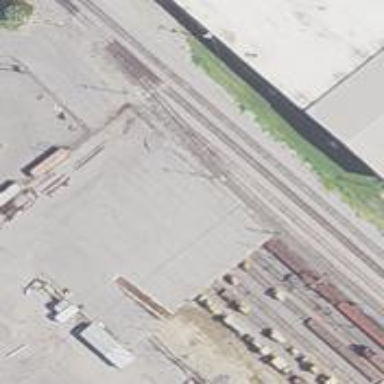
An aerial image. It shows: Railway siding with rails.